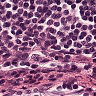
Metastatic tissue present: no